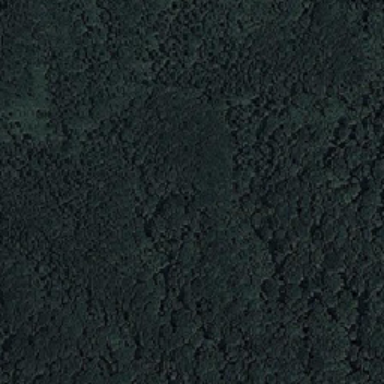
The forest is so thick that it looks like sea waves .